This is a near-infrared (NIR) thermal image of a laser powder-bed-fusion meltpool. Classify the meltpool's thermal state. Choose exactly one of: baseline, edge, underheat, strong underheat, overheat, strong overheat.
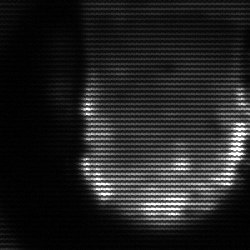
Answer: baseline